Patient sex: M
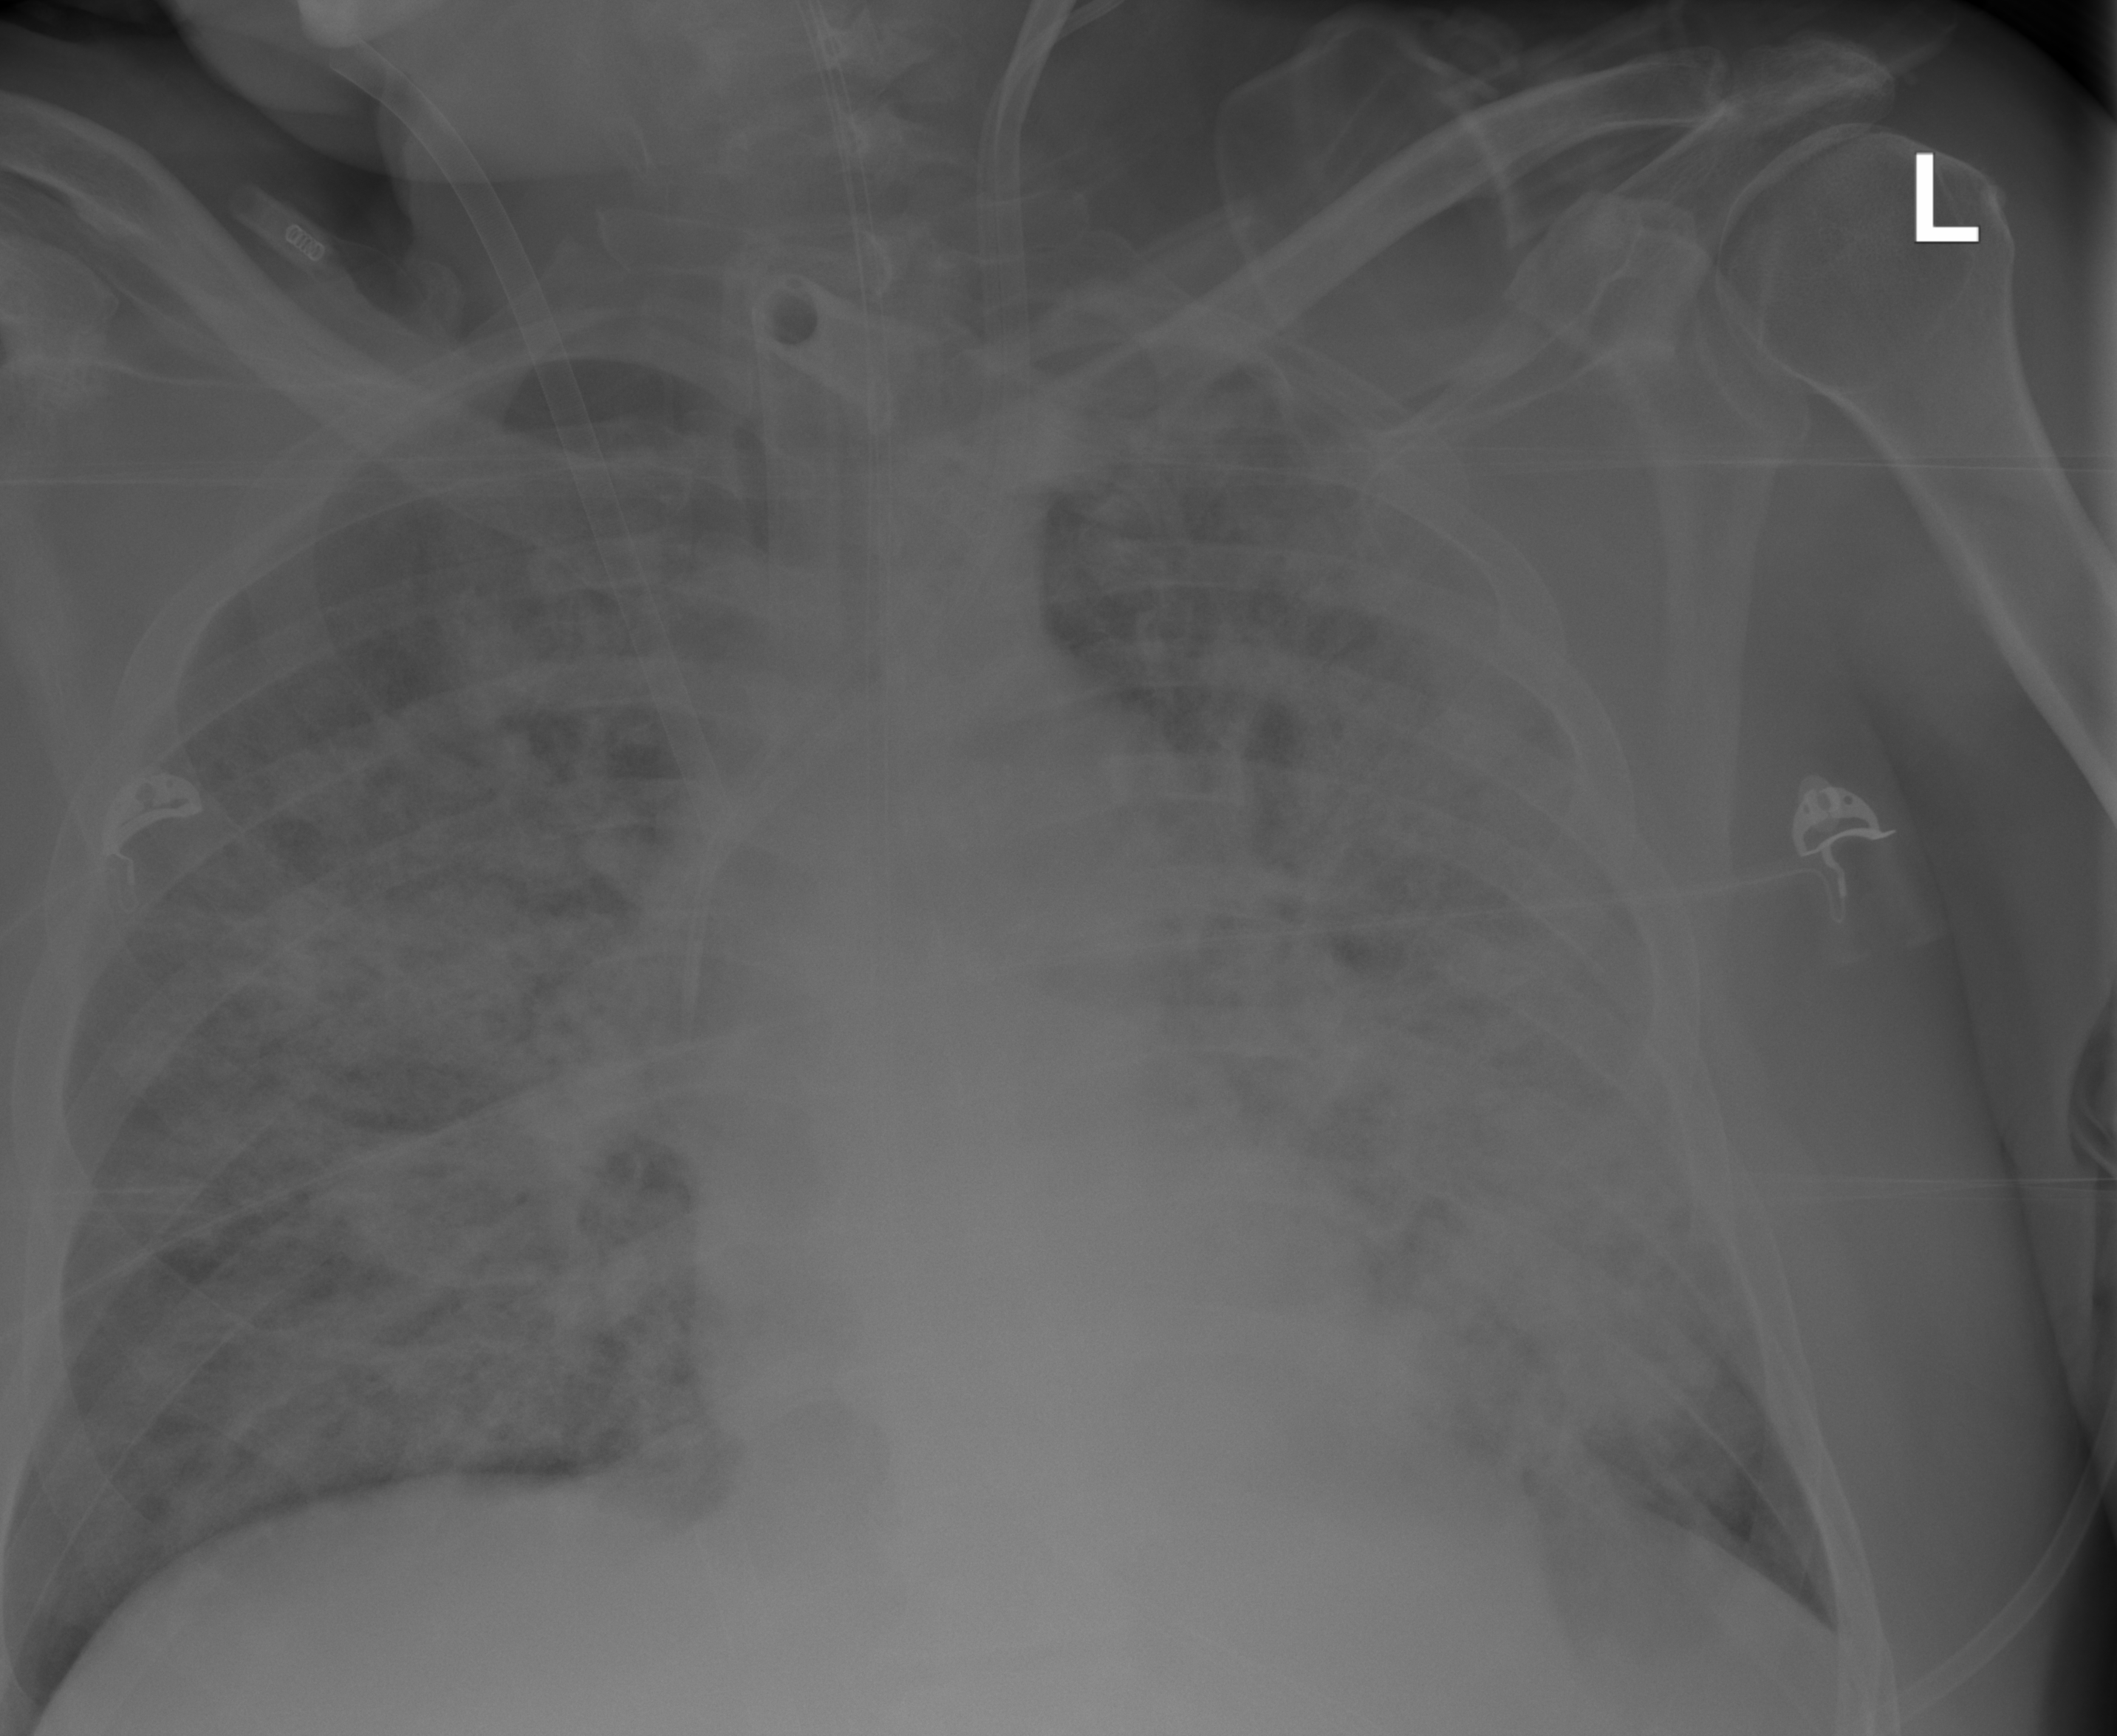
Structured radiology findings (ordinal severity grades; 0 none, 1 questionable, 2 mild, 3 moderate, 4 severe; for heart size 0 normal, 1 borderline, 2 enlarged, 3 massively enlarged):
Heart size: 1
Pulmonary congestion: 2
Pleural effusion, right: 1
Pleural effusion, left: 0
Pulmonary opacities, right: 4
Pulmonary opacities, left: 4
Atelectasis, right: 4
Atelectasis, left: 4